Question: I have a UISearchBar which uses the UIScopeBar, and I am trying to get the first row of the table to display when the scope bar is not hidden.
Thanks in advance.
Here is an image of my problem(0th row is hidden):

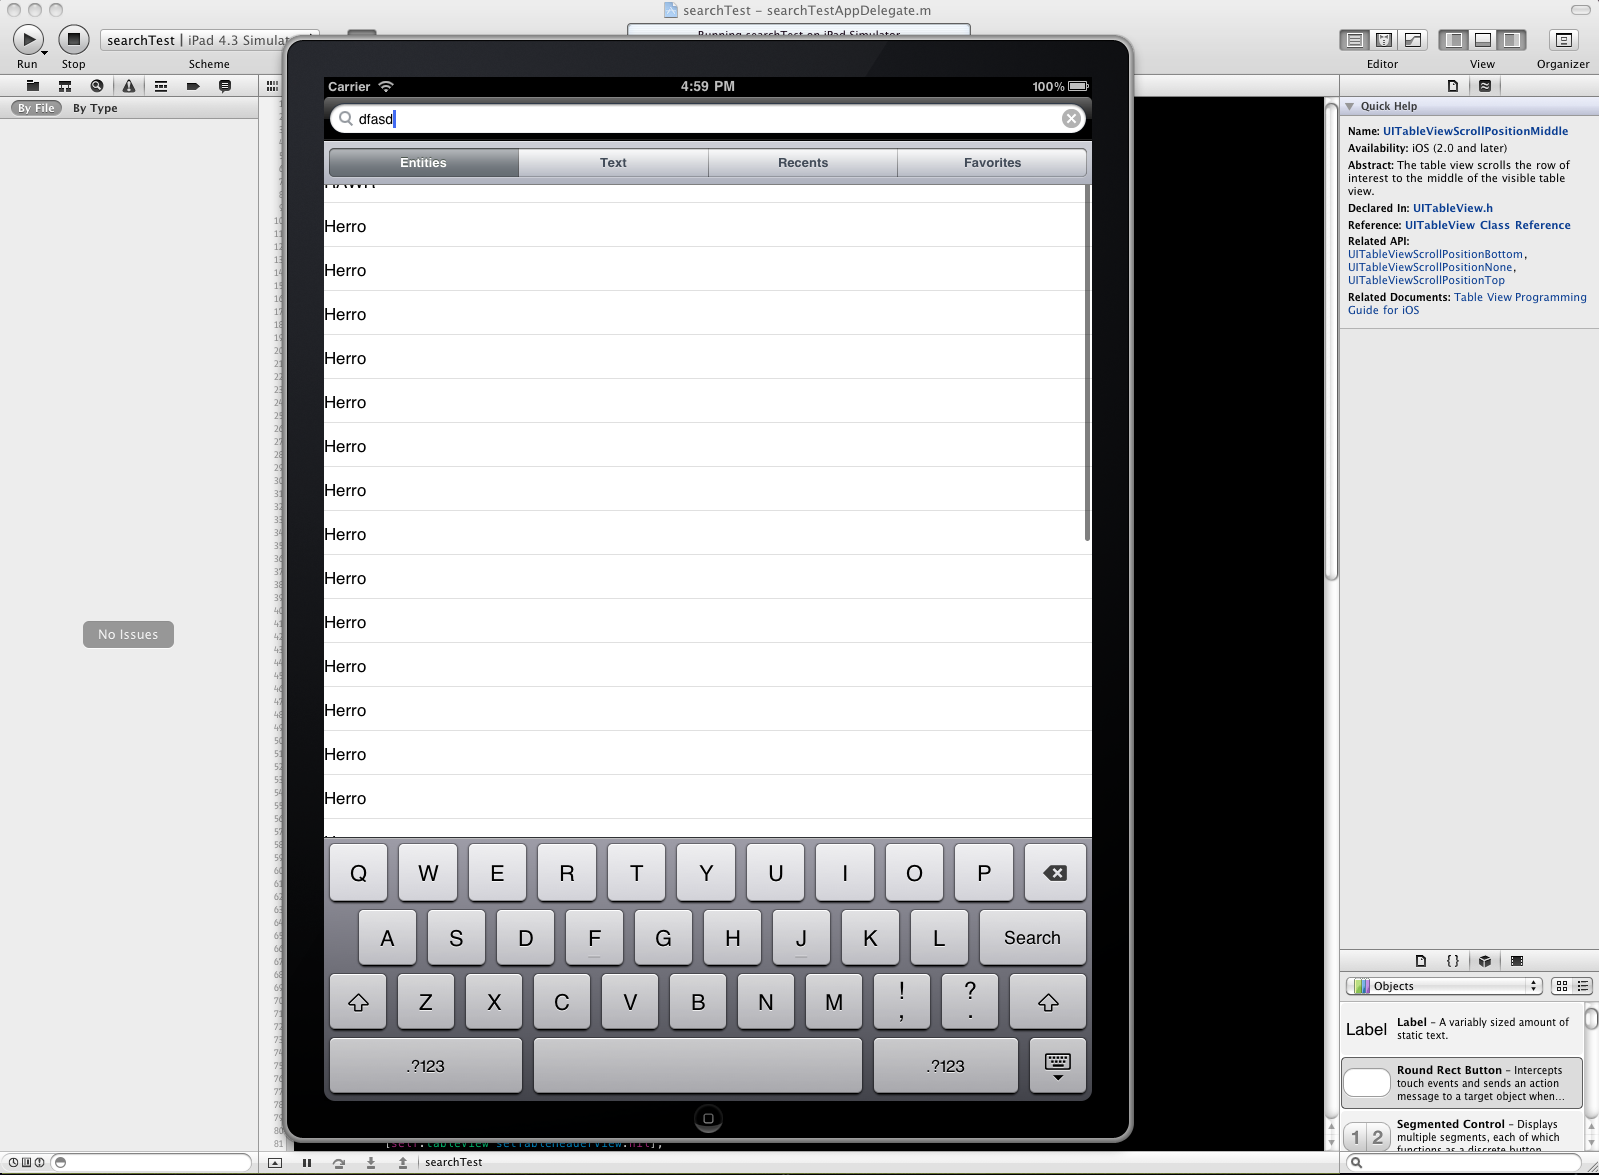
Answer: You just need to change the Table View's content and scroll indicator insets when the search bar is displayed. This is achieved with the 'scrollIndicatorInsets' and 'contentInsets' properties on UIScrollView. Just pass a UIEdgeInsets struct with the top offset by the appropriate amount for the height of the scope bar. Set it back to 0 when the scope bar disappears.